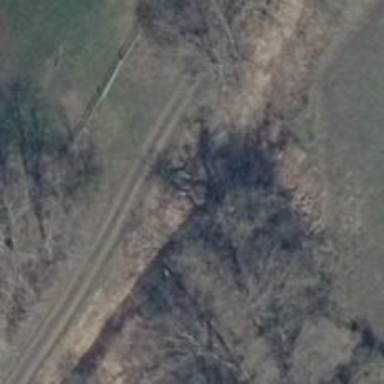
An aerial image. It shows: Row of trees in natural setting.